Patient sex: F
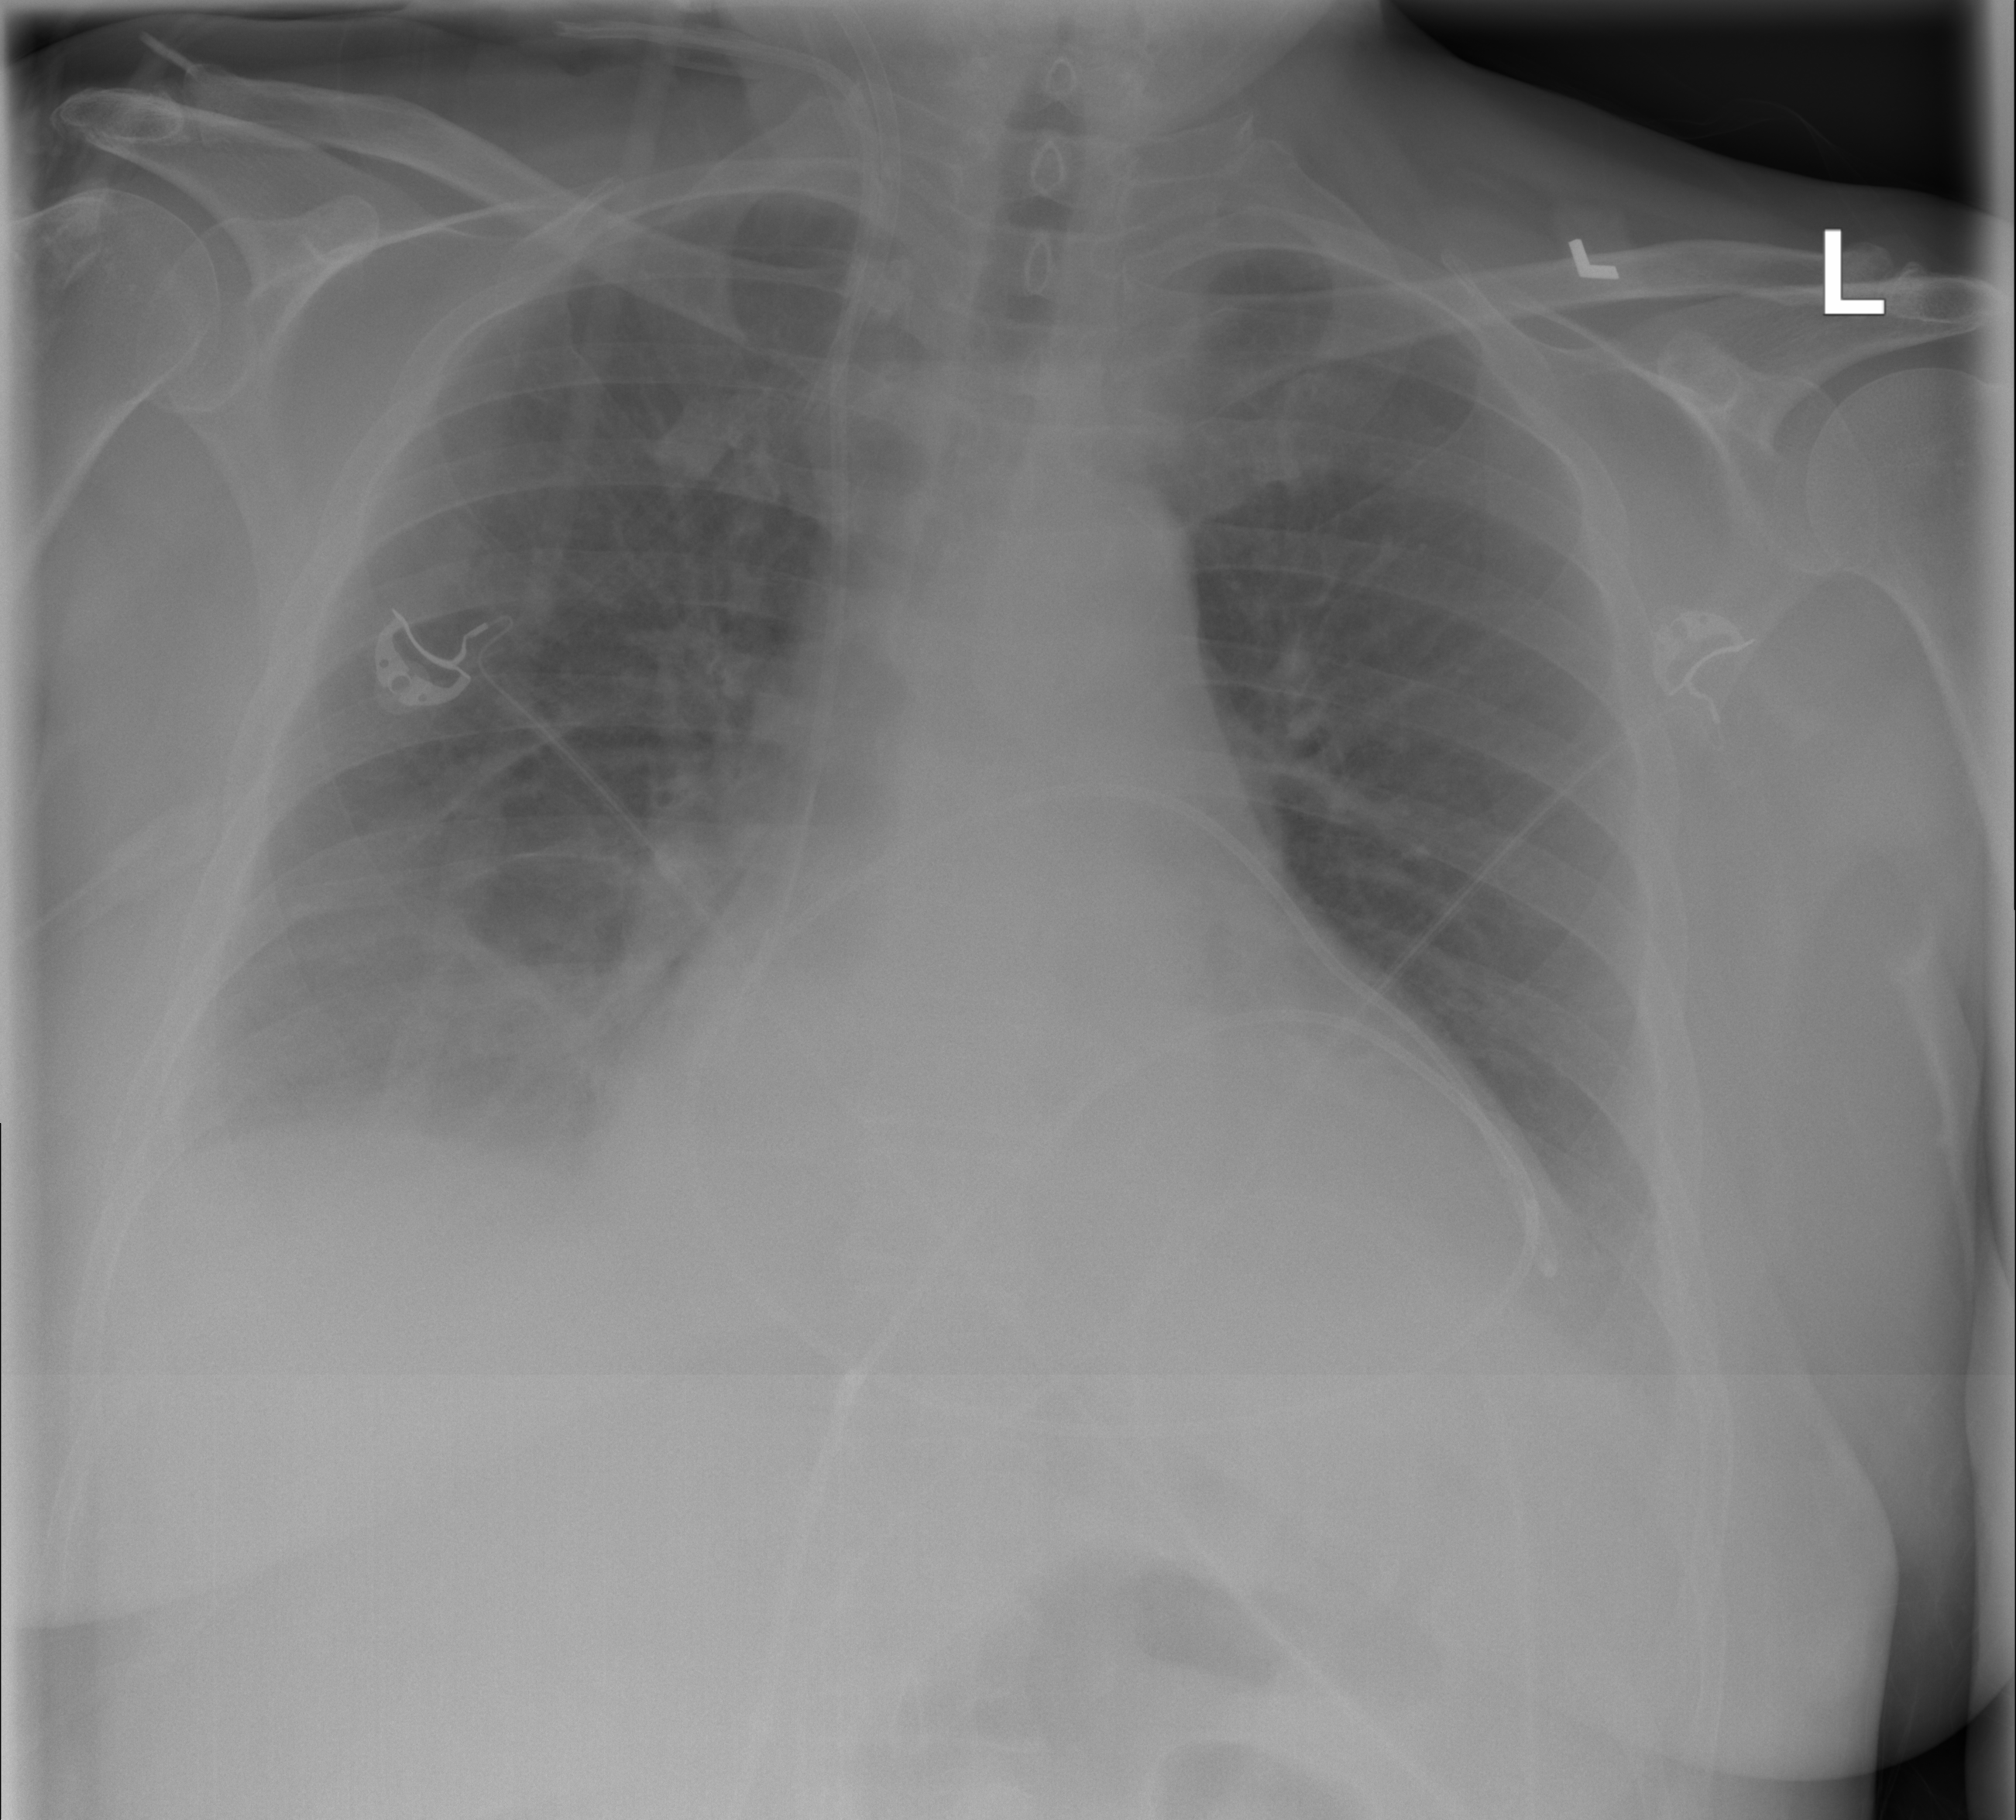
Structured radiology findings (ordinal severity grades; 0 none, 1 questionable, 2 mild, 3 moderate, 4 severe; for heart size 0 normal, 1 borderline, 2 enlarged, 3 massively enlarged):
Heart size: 2
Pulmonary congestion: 0
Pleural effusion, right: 2
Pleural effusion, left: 2
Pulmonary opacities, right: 0
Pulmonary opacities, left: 0
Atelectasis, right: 2
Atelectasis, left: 2